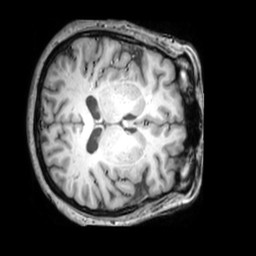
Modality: T1w
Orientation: axial
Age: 67
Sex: female
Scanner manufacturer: philips
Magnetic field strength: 3 T
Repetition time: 0.009791 s
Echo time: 0.004596 s